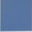
Piece: xx